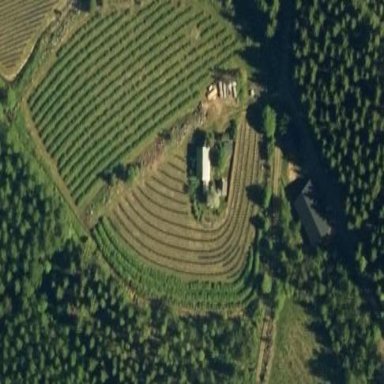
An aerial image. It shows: Orchard.